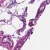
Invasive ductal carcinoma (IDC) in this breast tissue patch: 0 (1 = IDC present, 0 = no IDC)